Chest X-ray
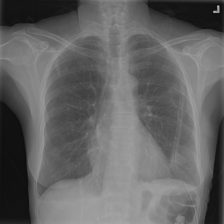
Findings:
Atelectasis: negative
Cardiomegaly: negative
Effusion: negative
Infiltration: negative
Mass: negative
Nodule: negative
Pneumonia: negative
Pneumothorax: positive
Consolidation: negative
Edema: negative
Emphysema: negative
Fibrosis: negative
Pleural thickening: negative
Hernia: negative